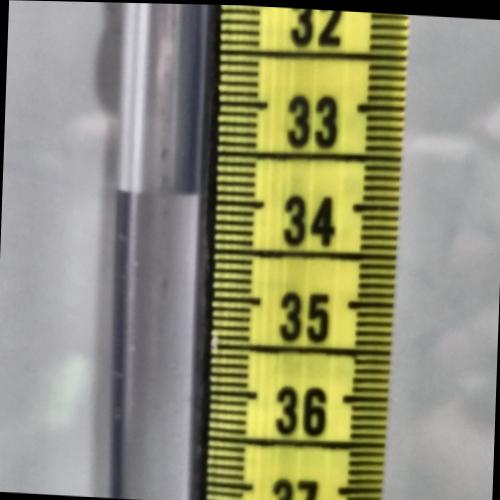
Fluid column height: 33.9 cm